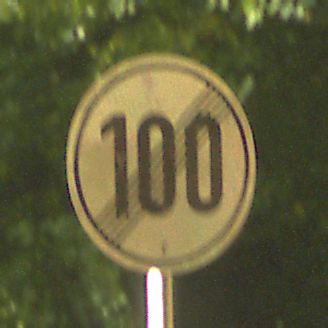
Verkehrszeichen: EndeGeschwindigkeit100
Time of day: SunriseSunset
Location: Outdoor (Nature)
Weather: PartlyCloudy
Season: NotSpecified
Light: Natural